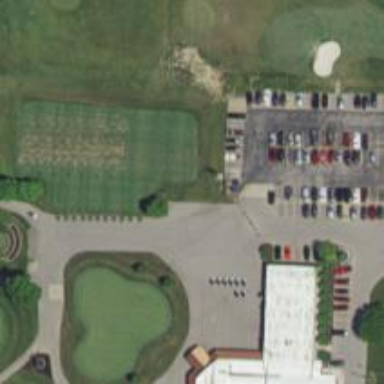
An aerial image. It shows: Path for both road and golf.